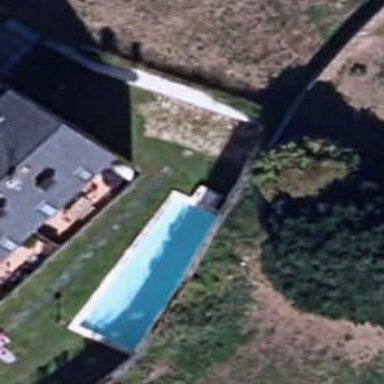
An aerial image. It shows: Swimming pool located in leisure land.